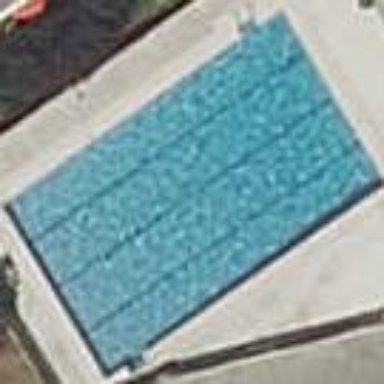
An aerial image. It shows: Swimming pool located in leisure land.